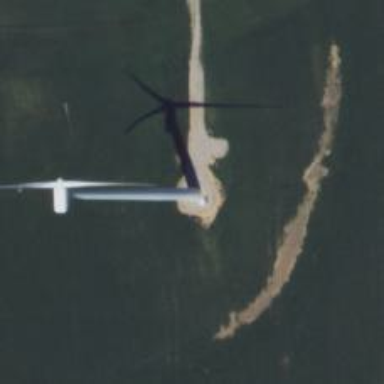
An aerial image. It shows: Industrial building with wind power generator. The generator is horizontal axis wind turbine.